Interaction volume radius: 10 \u00c5
Interaction volume height: 10 \u00c5
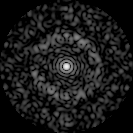
Disorder parameter: 0.8702